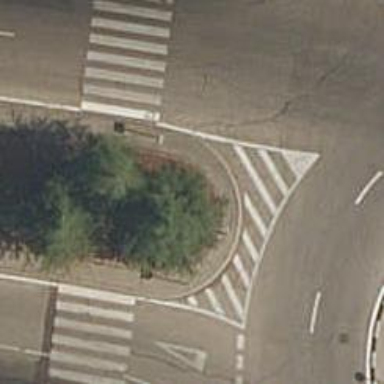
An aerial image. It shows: Roundabout at tertiary road junction.